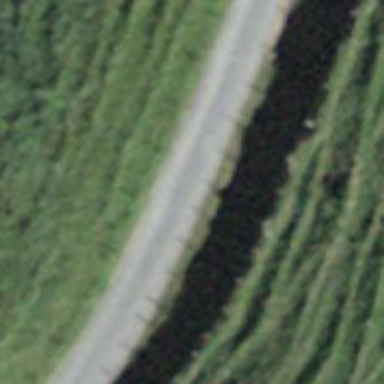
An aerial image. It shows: Unclassified road.